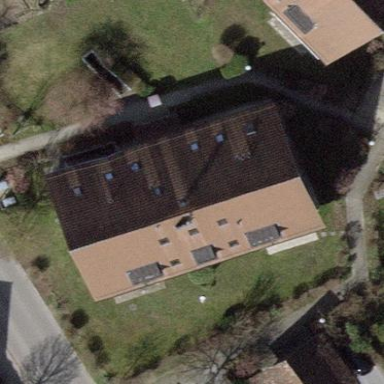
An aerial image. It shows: Gabled roof apartments building.